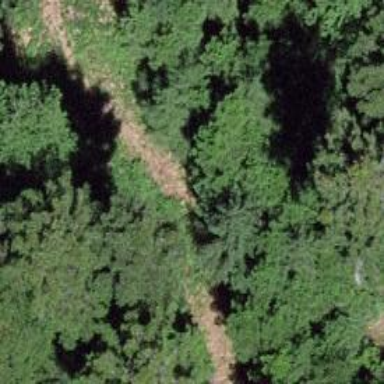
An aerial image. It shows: Unpaved path.